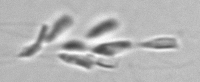
Label: Dinobryon